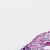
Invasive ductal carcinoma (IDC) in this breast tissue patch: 0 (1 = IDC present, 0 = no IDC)